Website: bh-photo
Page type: billing-address
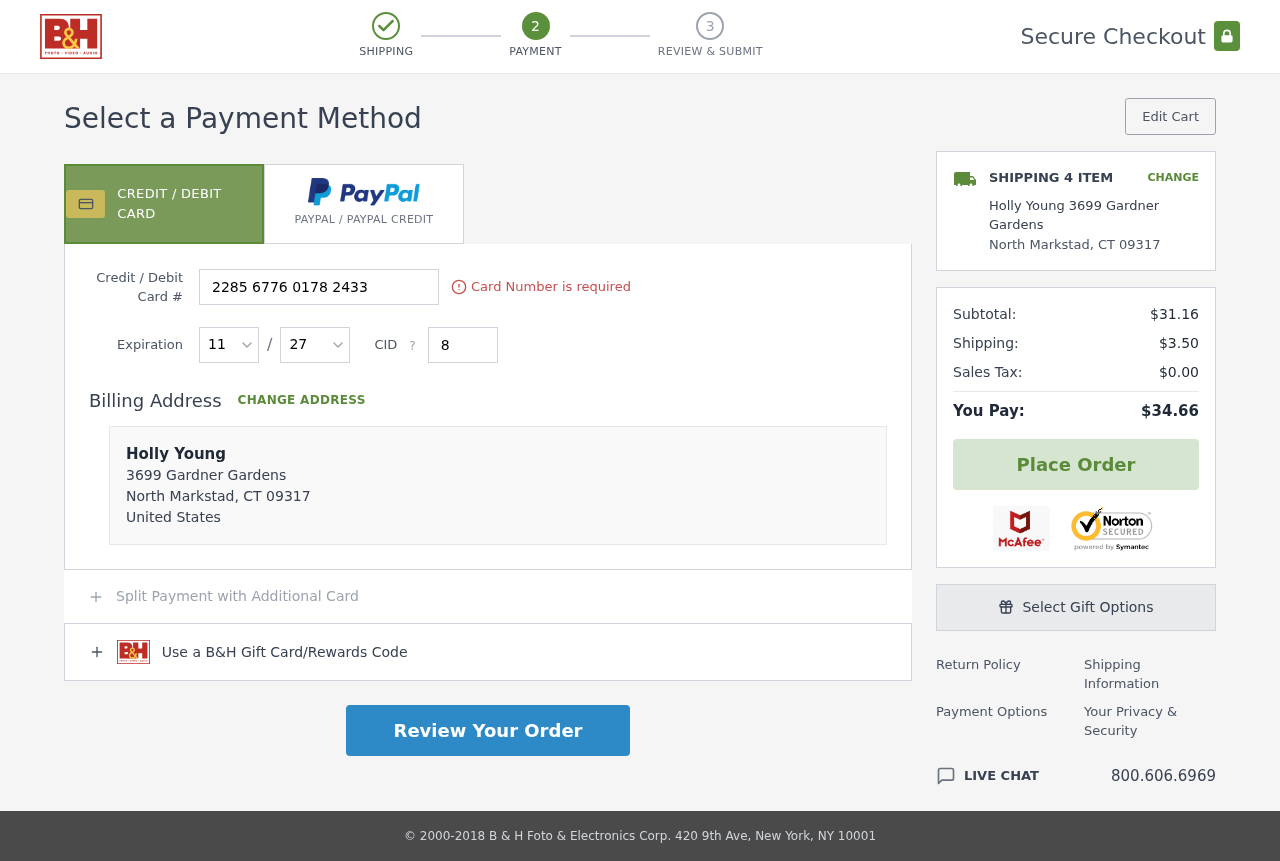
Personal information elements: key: PII_CARD_CVV
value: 812
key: PII_CARD_EXPIRY_MONTH
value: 11
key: PII_CARD_EXPIRY_YEAR
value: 27
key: PII_CARD_NUMBER
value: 2285 6776 0178 2433
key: PII_CITY
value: North Markstad
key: PII_COUNTRY
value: United States
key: PII_FULLNAME
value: Holly Young
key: PII_FULLNAME2
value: Holly Young
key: PII_POSTCODE
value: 09317
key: PII_STATE_ABBR
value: CT
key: PII_STREET
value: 3699 Gardner Gardens
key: PII_POSTCODE_FULL
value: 09317
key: PII_POSTCODE_NUMERIC
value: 9317
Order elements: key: ORDER_NUM_ITEMS
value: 4
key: ORDER_SUBTOTAL
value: $31.16
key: ORDER_SHIPPING_COST
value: $3.50
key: ORDER_TAX
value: $0.00
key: ORDER_TOTAL
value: $34.66